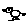
Label: bird